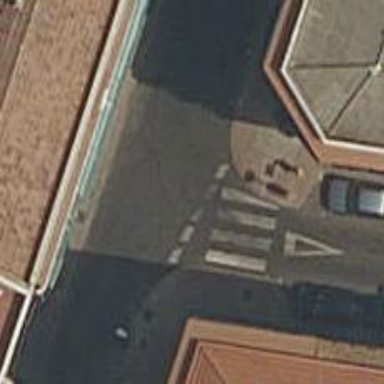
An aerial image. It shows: Uncontrolled zebra crossing on the road.